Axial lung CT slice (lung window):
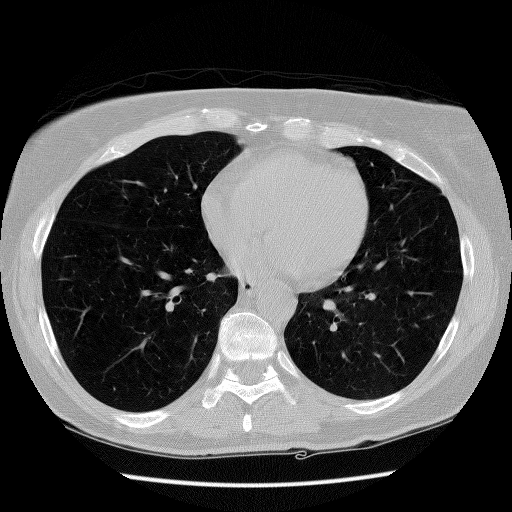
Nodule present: no